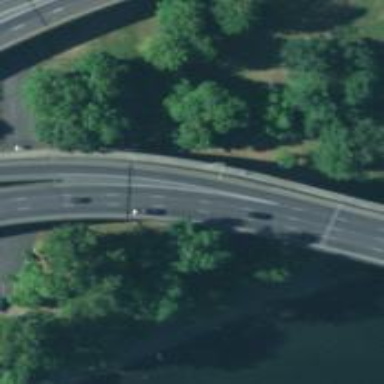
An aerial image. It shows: Bridge crossing over expressway trunk road.